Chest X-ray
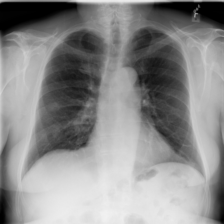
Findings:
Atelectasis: negative
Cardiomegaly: negative
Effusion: negative
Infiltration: negative
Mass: negative
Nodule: negative
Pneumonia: negative
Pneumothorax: negative
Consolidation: negative
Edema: negative
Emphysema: negative
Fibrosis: negative
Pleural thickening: negative
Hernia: negative